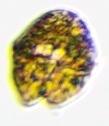
Label: Akashiwo